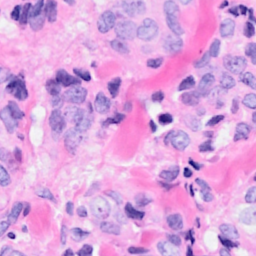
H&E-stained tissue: Breast